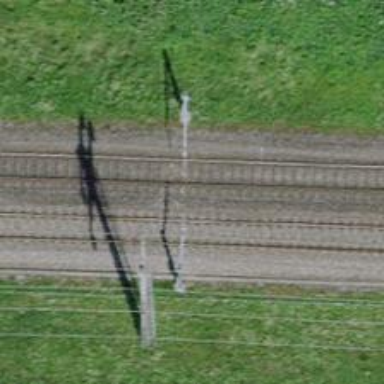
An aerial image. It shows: Railway signal.